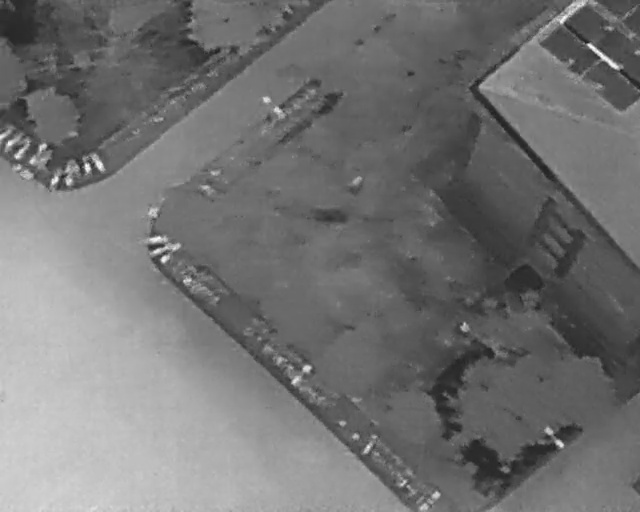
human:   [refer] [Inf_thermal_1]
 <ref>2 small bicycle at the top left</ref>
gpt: <box>[[1, 28, 5, 29, 43], [0, 26, 3, 28, 40]]</box>

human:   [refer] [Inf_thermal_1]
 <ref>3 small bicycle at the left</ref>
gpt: <box>[[23, 44, 25, 49, 2], [14, 29, 15, 33, 58], [11, 31, 15, 33, 160]]</box>